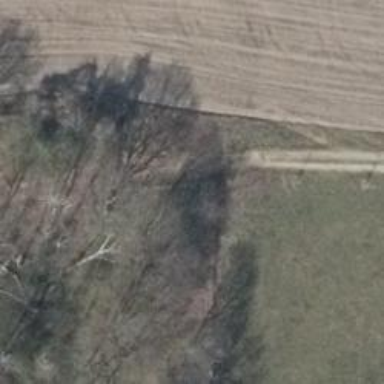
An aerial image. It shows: Sandy track road with grade3 tracktype.